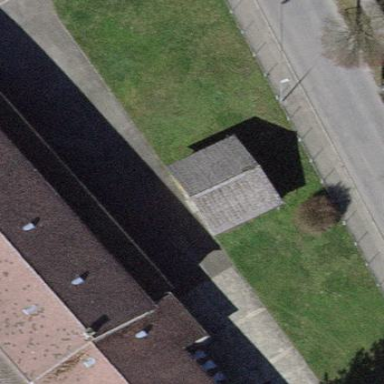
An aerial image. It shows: Gabled building with gray roof oriented across the structure.